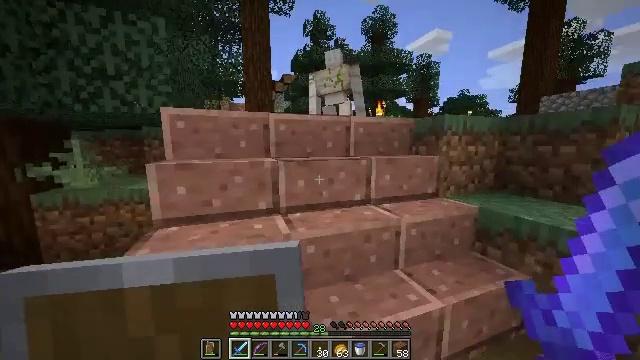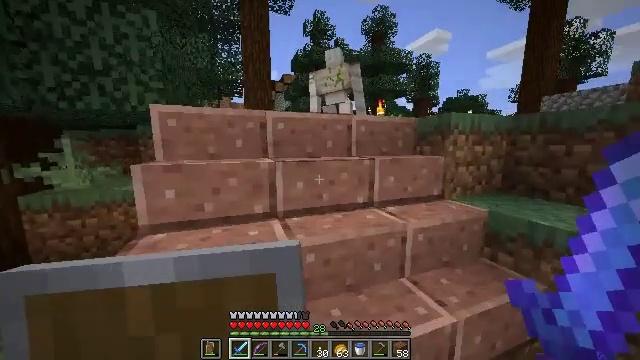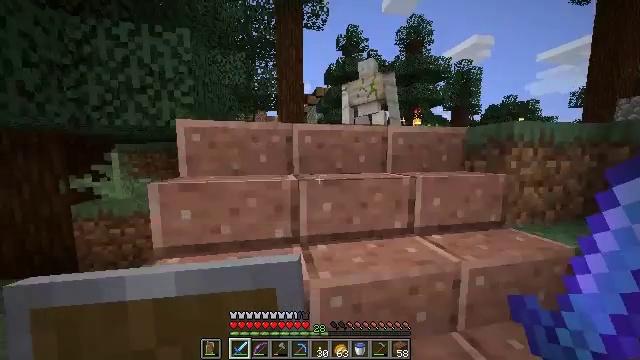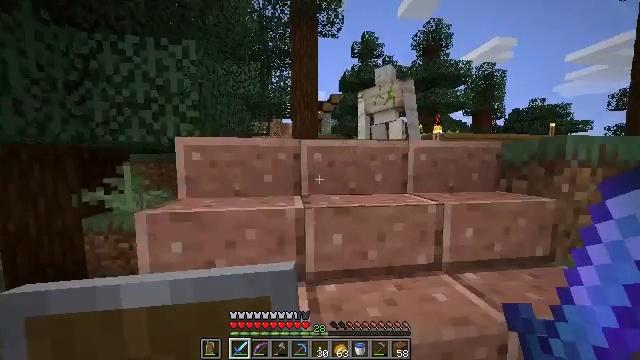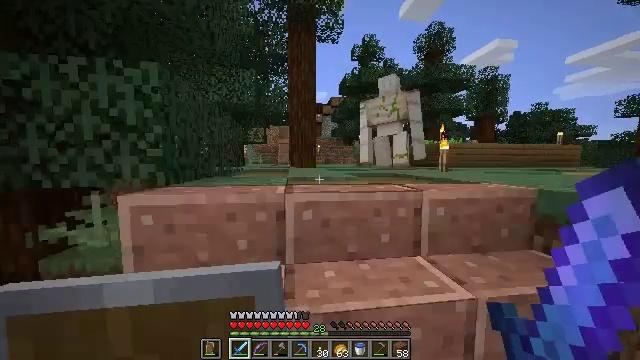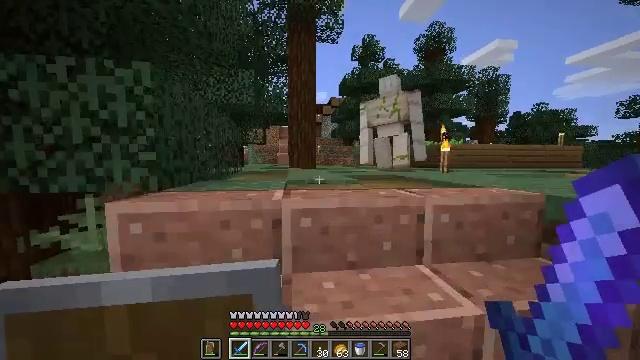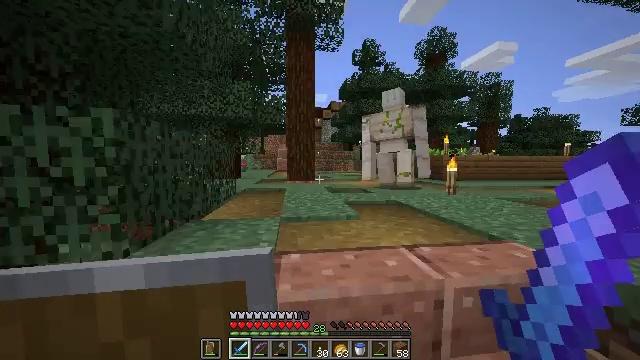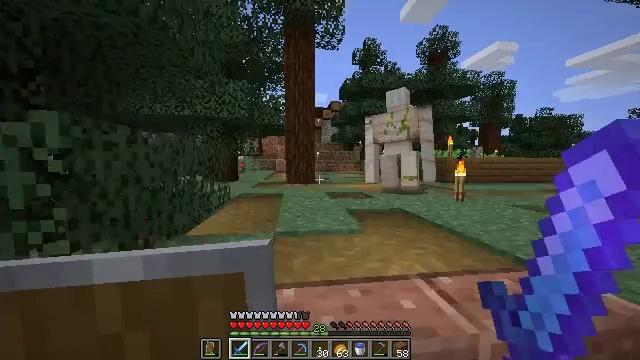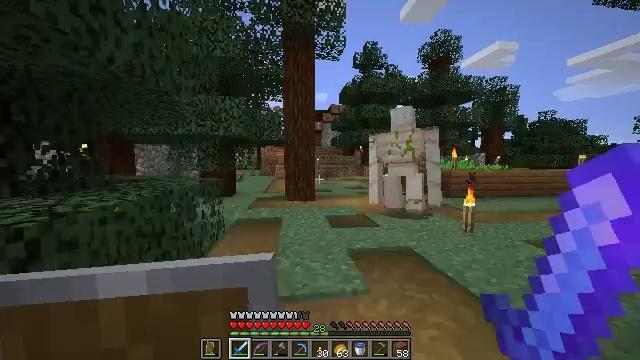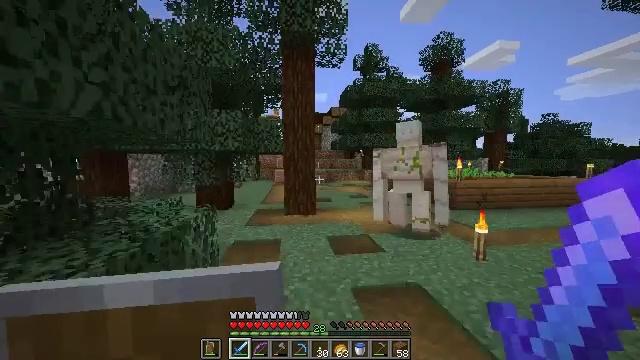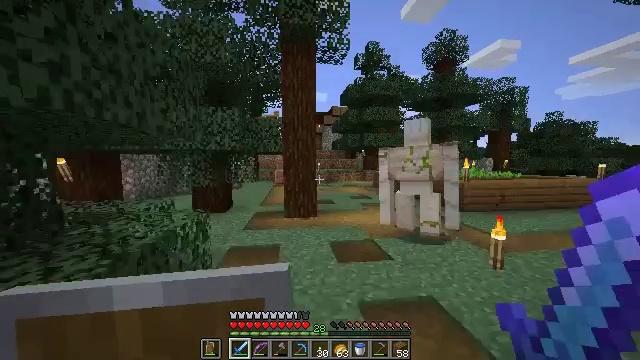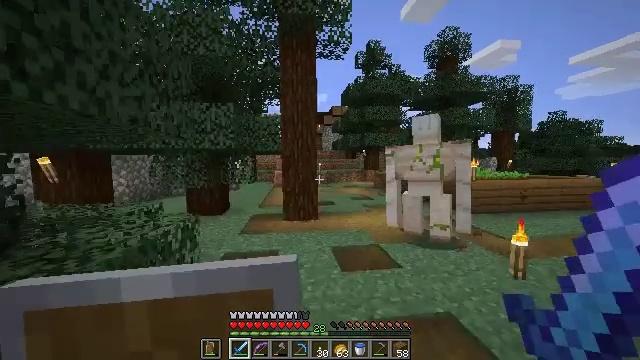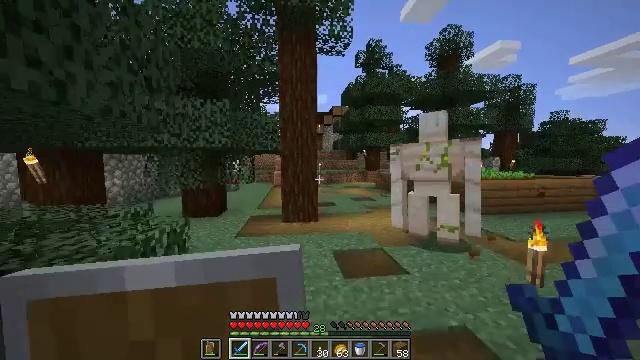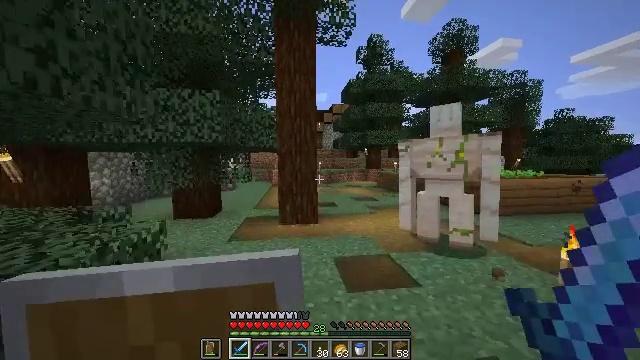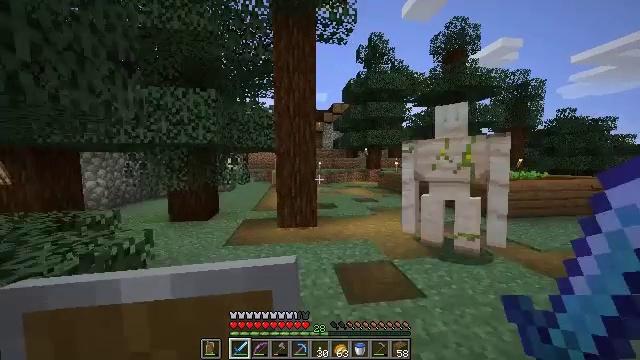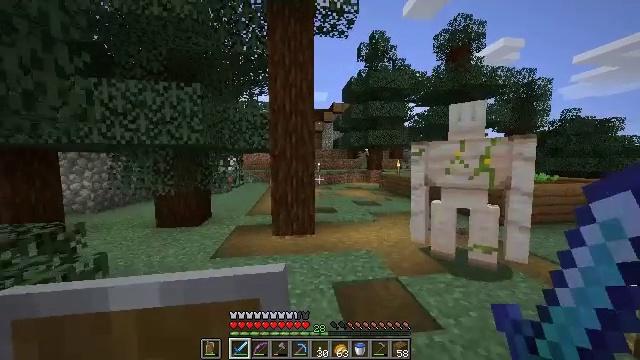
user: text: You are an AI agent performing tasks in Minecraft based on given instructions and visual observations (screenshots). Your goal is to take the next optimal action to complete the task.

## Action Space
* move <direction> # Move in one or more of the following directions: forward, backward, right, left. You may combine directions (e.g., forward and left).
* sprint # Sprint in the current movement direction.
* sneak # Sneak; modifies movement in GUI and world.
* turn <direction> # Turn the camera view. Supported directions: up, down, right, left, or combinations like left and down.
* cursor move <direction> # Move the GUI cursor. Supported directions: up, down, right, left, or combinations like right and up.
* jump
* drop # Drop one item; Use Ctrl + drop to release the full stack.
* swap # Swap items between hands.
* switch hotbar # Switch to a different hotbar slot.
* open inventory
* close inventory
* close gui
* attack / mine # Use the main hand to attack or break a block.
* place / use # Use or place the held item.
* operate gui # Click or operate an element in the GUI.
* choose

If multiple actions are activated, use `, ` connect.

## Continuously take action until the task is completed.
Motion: motion action
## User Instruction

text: Gather beetroots by breaking the plants.
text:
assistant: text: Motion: move forward
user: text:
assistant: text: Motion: move forward, turn left and up
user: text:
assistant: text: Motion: move forward, sprint, turn left and up
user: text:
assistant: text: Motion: move forward, sprint
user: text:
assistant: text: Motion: move forward, sprint
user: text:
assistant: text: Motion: move forward
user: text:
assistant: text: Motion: move forward
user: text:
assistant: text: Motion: move forward
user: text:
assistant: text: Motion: move forward
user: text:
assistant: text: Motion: move forward
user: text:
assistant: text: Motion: move forward
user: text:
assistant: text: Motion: move forward
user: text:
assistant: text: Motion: move forward
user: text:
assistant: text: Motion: move forward
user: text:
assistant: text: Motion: move forward
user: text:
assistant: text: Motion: move forward
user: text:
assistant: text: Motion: move forward
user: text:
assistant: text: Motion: move forward
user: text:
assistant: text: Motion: move forward
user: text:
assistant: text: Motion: move forward
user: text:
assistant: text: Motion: move forward
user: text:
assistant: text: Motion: move forward
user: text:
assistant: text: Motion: move forward
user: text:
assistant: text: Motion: move forward, sprint
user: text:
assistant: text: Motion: move forward, sprint
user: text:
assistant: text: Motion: move forward and move right, turn right and down
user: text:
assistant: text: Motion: move forward and move right
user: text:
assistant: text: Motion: move forward and move right
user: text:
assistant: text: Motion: move forward
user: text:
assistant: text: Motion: move forward, sprint, turn right